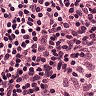
Metastatic tissue present: no